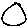
Label: circle